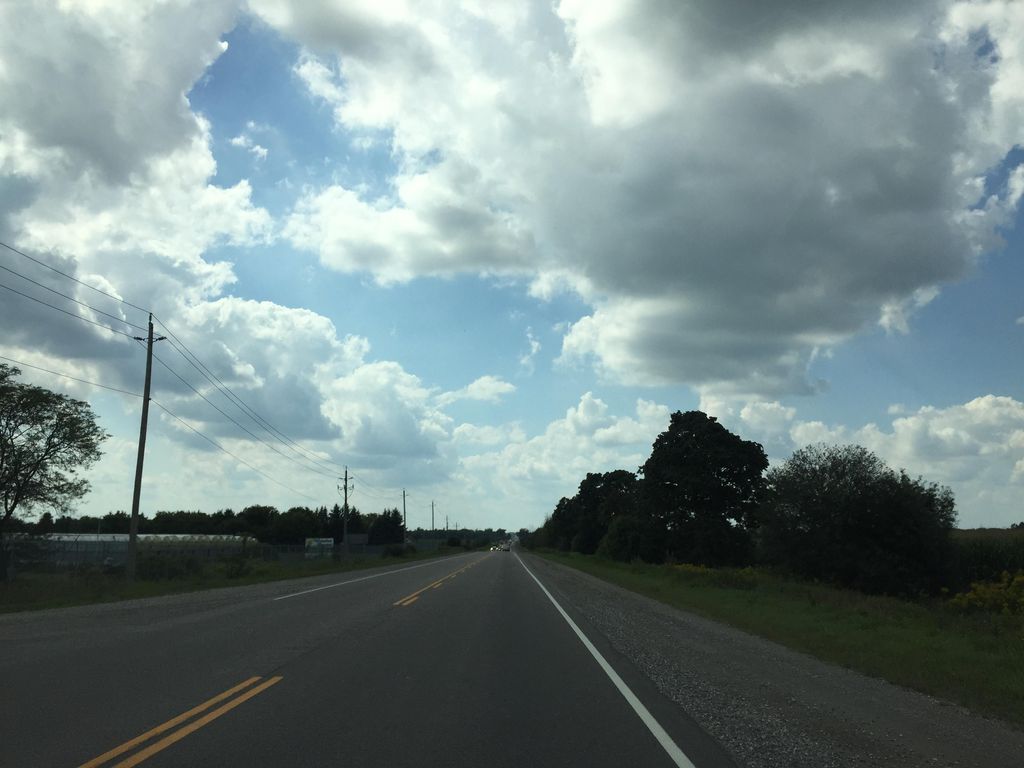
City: kitchener-waterloo